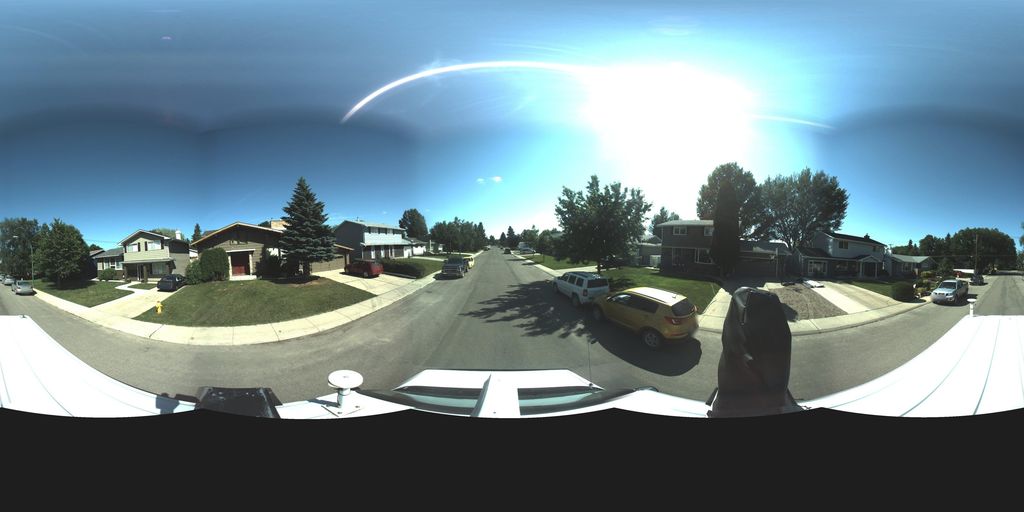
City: saskatoon